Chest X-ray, AP view. Patient: 56 years old, sex M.
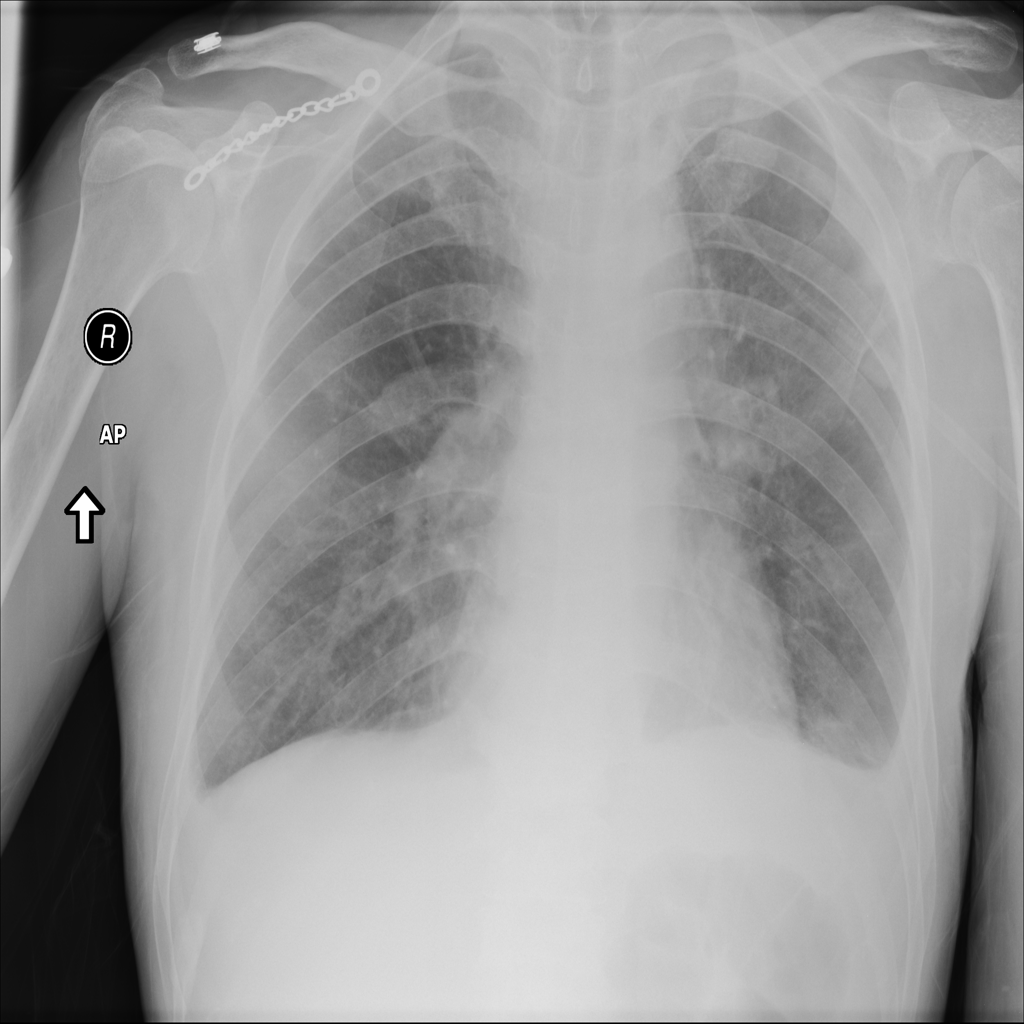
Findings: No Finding